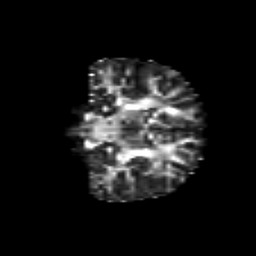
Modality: FA
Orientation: coronal
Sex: male
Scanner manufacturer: siemens
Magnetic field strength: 3 T
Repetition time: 5 s
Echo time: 0.071 s